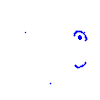
Particle: proton